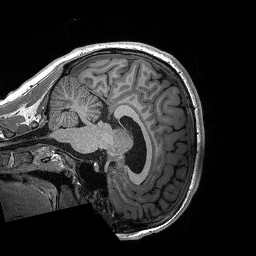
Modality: T1w
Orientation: sagittal
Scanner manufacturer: siemens
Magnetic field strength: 3 T
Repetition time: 2.3 s
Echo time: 0.00288 s